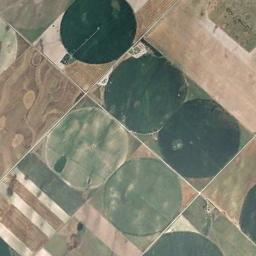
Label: circular_farmland